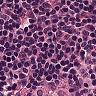
Metastatic tissue present: no